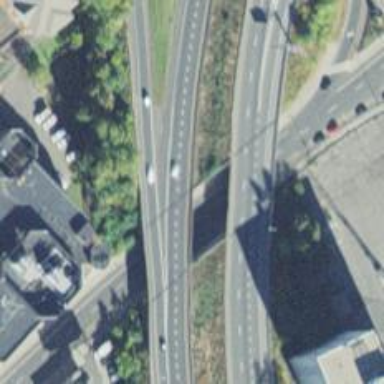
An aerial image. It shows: Motorway junction.